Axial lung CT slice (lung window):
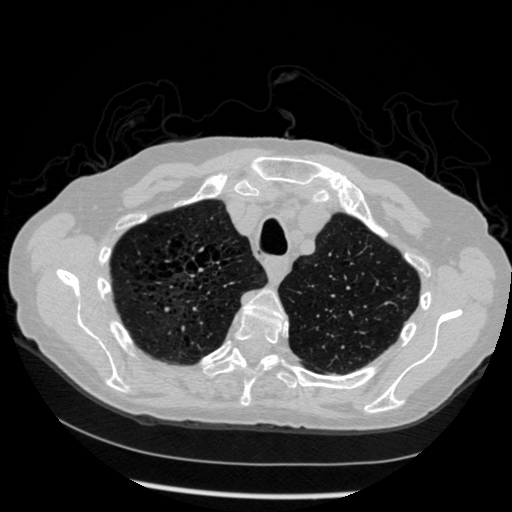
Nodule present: no